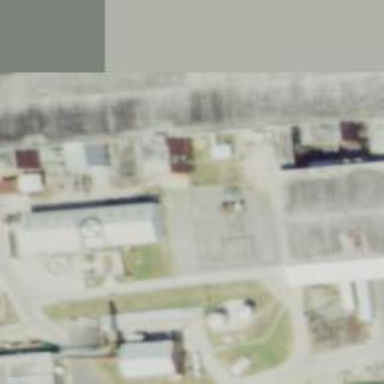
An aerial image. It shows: Industrial building.